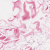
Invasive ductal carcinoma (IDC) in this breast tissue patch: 0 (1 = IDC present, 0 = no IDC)